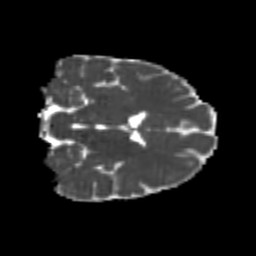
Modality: MD
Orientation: coronal
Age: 26
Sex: female
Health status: healthy
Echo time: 0.074 s